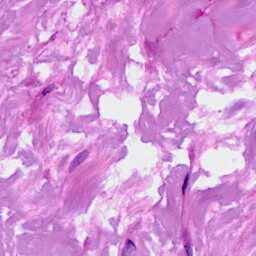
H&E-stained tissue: Breast